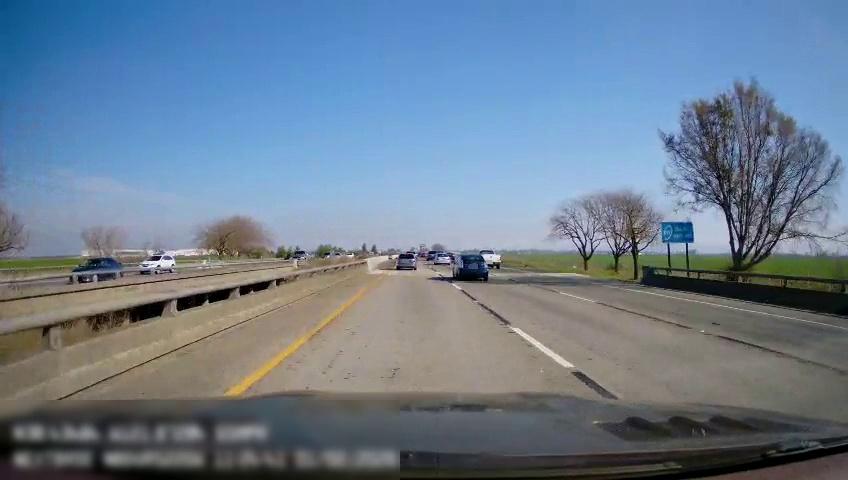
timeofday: Day
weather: Sunny
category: Drivable Space
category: Vehicles | Car
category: Vehicles | Car
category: Vehicles | SUV
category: Vehicles | Truck
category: Vehicles | Car
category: Vehicles | Car
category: Vehicles | SUV
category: Lanes | Current Lane
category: Lanes | Current Lane
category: Lanes | Alternate Lane
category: Lanes | Alternate Lane
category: Traffic | Signs